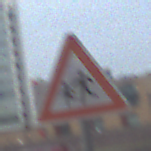
Verkehrszeichen: KinderRechts
Umgebung: Outdoor, Urban
Tageszeit: MorningAfternoon
Wetter: Overcast
Licht: Natural
Jahreszeit: NotSpecified
Kontrast: LowContrast